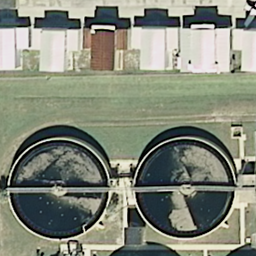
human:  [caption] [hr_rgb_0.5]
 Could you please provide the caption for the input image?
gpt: Two storage tanks are triangularly distributed in the lawn .

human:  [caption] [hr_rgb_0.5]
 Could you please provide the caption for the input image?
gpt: There are two storage tanks in the lawn with some buildings beside .

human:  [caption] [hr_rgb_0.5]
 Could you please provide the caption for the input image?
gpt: Two are three storage tanks triangularly distributed in the lawn .

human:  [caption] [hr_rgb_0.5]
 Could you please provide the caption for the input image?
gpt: Two round trays are on the lawn with some buildings beside them.

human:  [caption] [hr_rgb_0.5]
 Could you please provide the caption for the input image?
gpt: Two round tanks are on the lawn with several buildings beside them.